Question:
remote ftp server is microsoft ftp.
so, i suspect that this is a bug.
can anyone knows what happend?
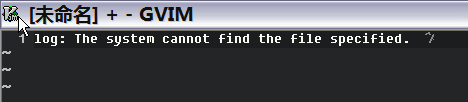
Answer: Are you positive the file is really available from the URI you tried? Can you access it via your browser, with an 'ftp://' URL, or from a standalone FTP client?